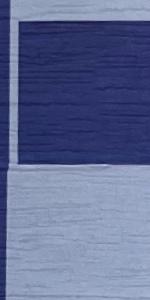
Label: Empty